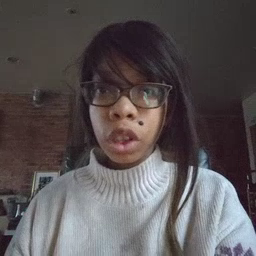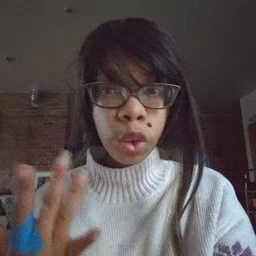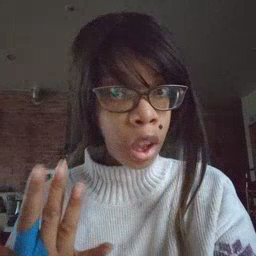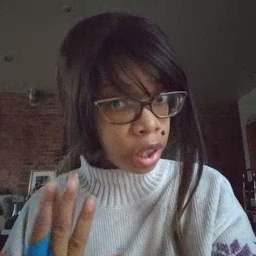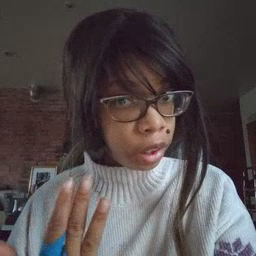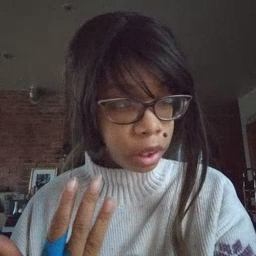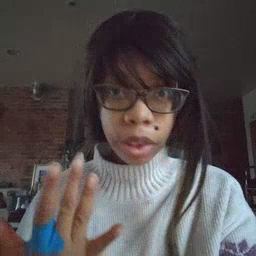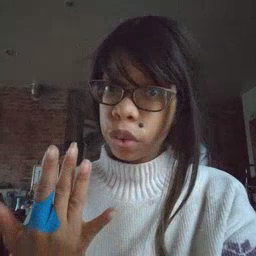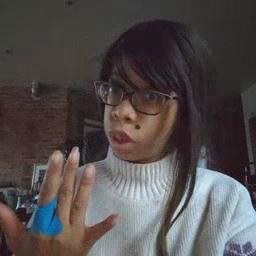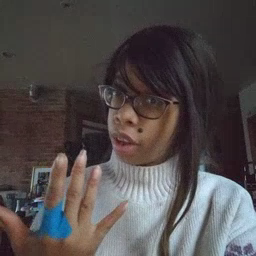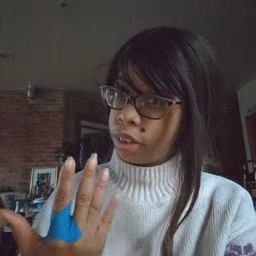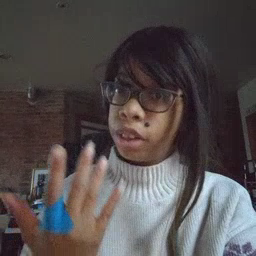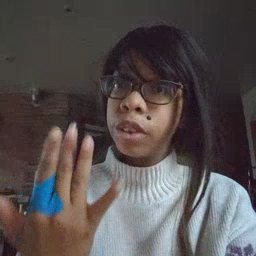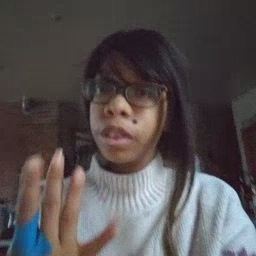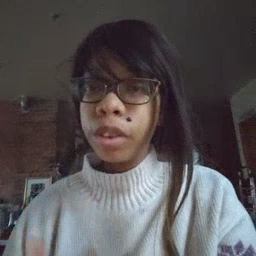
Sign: wait